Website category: restaurant
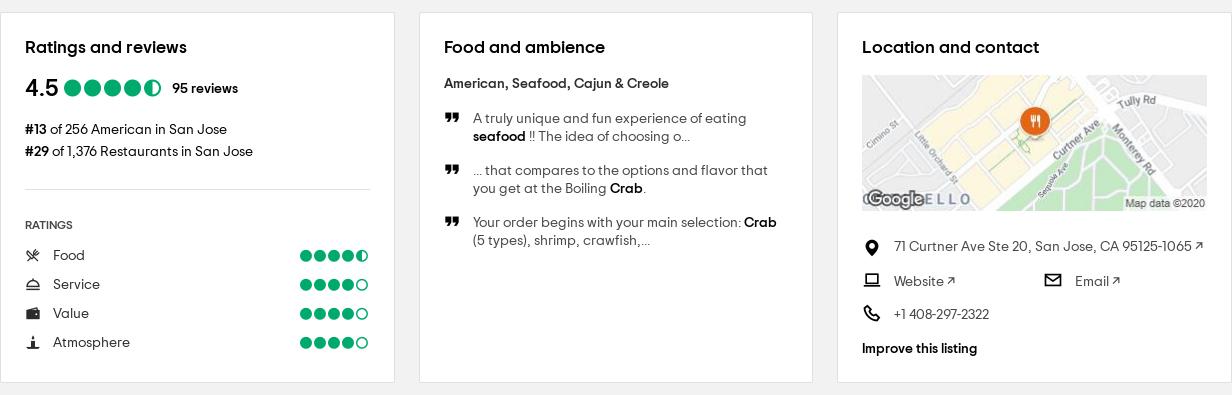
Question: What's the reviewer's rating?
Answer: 4.5

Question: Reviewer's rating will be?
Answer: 4.5

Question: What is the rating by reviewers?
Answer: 4.5

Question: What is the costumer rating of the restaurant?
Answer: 4.5

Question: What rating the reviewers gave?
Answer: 4.5

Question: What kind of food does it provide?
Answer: American, Seafood, Cajun & Creole

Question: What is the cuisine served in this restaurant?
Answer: American, Seafood, Cajun & Creole

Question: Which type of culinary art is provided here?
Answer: American, Seafood, Cajun & Creole

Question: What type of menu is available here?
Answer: American, Seafood, Cajun & Creole

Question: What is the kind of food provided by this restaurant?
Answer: American, Seafood, Cajun & Creole

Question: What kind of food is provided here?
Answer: American, Seafood, Cajun & Creole

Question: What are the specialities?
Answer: American, Seafood, Cajun & Creole

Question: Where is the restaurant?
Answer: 71 Curtner Ave Ste 20, San Jose, CA 95125-1065

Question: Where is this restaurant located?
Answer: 71 Curtner Ave Ste 20, San Jose, CA 95125-1065

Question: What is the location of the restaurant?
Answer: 71 Curtner Ave Ste 20, San Jose, CA 95125-1065

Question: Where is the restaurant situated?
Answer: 71 Curtner Ave Ste 20, San Jose, CA 95125-1065

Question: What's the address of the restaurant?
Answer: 71 Curtner Ave Ste 20, San Jose, CA 95125-1065

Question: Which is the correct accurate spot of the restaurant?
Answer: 71 Curtner Ave Ste 20, San Jose, CA 95125-1065

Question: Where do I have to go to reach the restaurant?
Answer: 71 Curtner Ave Ste 20, San Jose, CA 95125-1065

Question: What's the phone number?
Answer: +1 408-297-2322

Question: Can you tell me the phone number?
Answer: +1 408-297-2322

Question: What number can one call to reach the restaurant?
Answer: +1 408-297-2322

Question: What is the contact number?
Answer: +1 408-297-2322

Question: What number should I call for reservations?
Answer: +1 408-297-2322

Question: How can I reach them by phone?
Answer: +1 408-297-2322